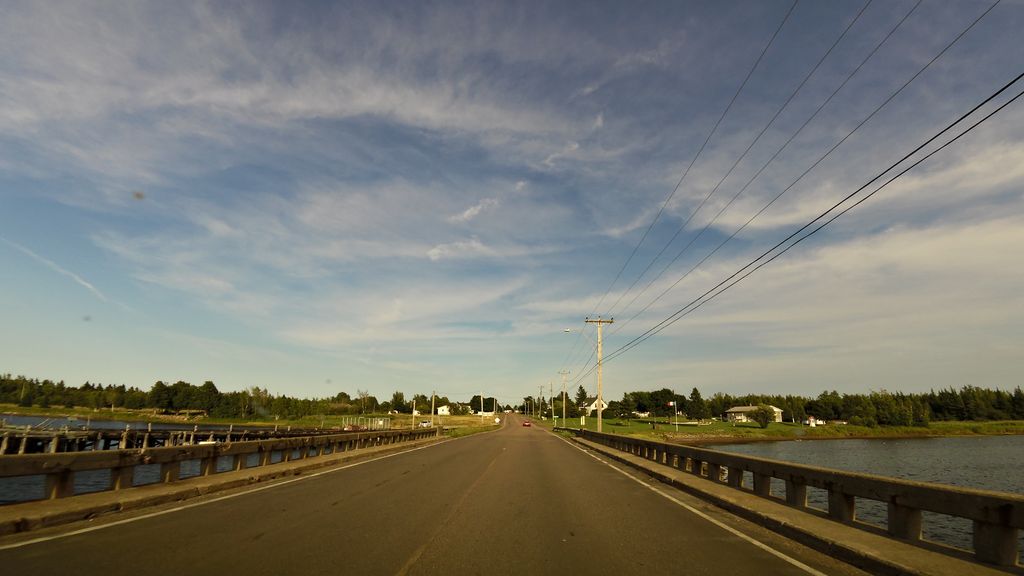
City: charlottetown